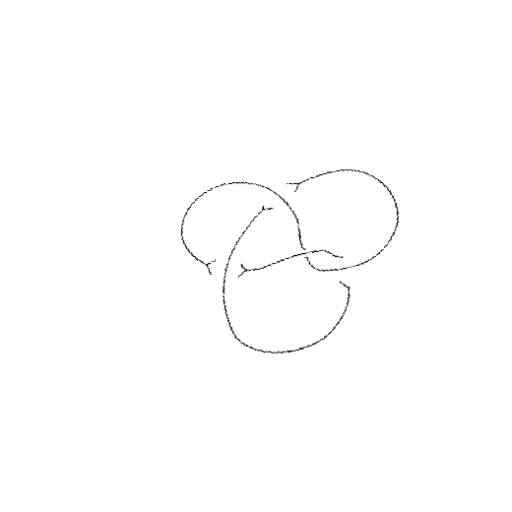
Crossing number: 4